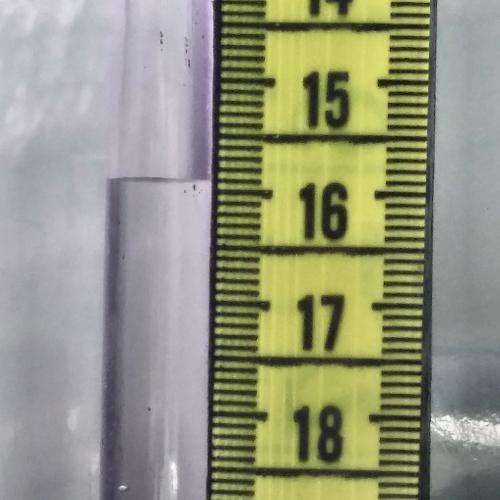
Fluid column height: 15.9 cm